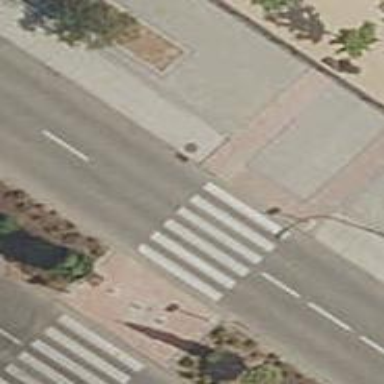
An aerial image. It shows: Uncontrolled crossing on the road.